Question: Here is <URL>.
But for some reason in , so I made screenshot of problem in my browser (Chrome):

'''
.hider{
height: 15px;
vertical-align: -1px;
margin-left: 0;
margin-right: 0;
display: inline-block;
text-align: right;
text-decoration: none;
background-position: 0 0;
}
'''
Link example:
'''
<a href="/tests/24/delete_key?position=10" class="hider" data-method="delete" data-remote="true" id="hide_10" rel="nofollow">x</a>
'''
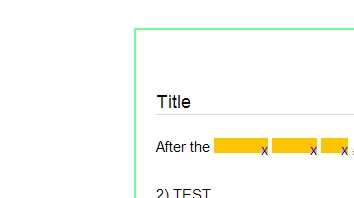
Answer: I suggest you to add a 'line-height:normal;'. This will hopefully resolve your issue.